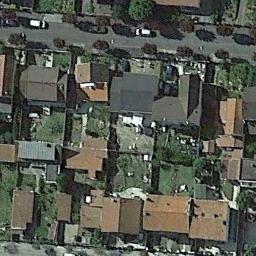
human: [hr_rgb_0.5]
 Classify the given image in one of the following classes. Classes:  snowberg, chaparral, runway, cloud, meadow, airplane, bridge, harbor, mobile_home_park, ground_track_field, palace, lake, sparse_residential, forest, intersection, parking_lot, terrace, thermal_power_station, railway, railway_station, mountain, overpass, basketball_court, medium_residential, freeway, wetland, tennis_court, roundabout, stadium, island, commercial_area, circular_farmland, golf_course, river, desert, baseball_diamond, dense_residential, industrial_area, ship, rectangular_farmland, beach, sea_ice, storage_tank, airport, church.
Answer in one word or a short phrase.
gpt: dense_residential